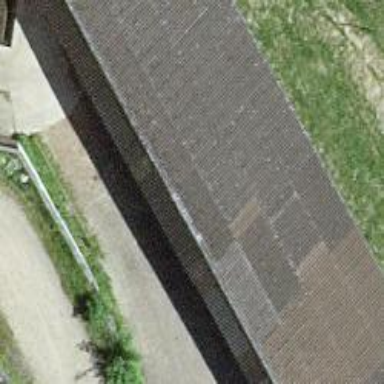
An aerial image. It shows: Shed.